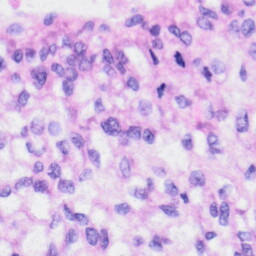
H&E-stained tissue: Liver